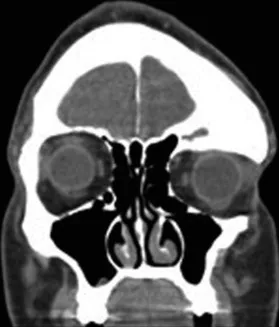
Preoperative coronal computed tomographic image demonstrating dysplastic growth of the left temporal bone with frontal involvement and displacement of orbital contents.
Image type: radiology (ct)